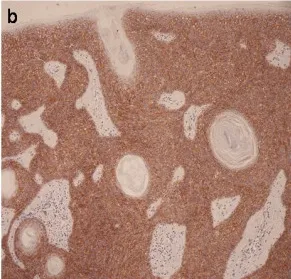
Immunohistochemical expression of EGFR in specimen from back lesion showing intense membranous staining of EGFR in the basal keratinocytes and throughout the upper epidermal layer.
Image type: pathology (immunostaining)